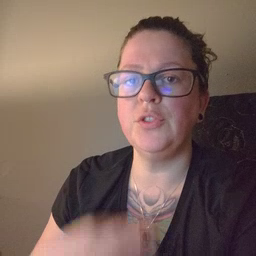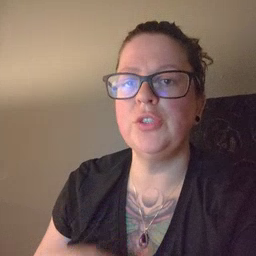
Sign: shirt